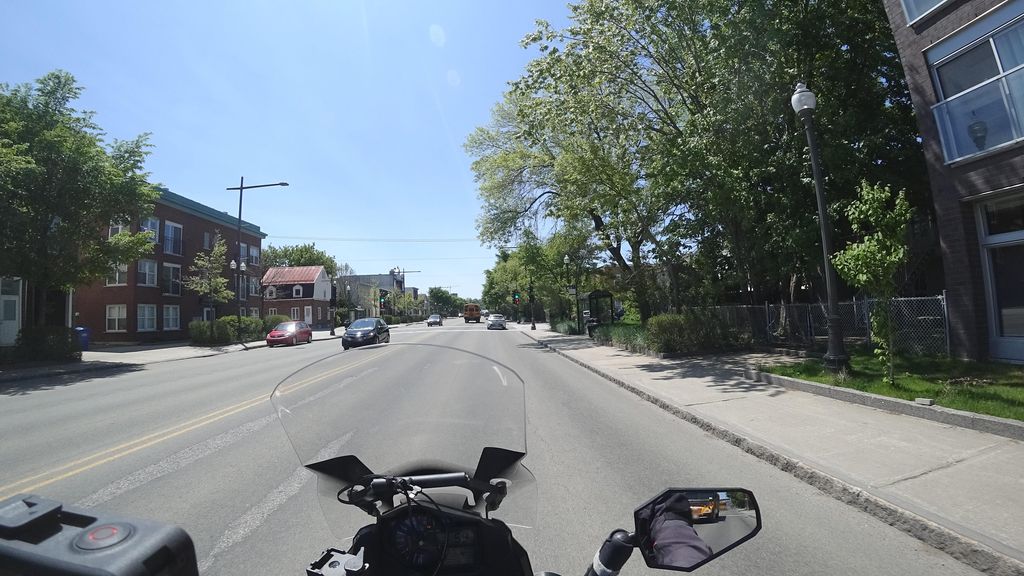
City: quebec_city